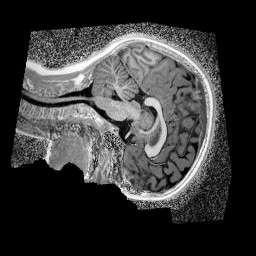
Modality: UNIT1_denoised
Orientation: sagittal
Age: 9
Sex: female
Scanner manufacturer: siemens
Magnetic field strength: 3 T
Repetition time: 4 s
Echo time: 0.00299 s